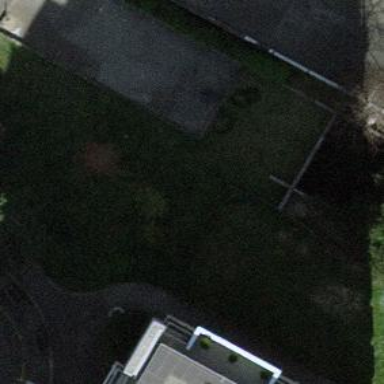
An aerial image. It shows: Playground area for leisure land.